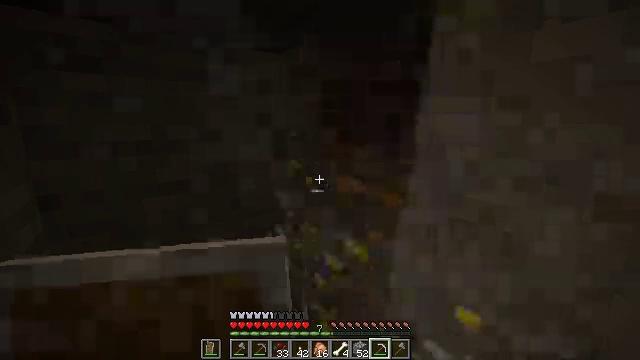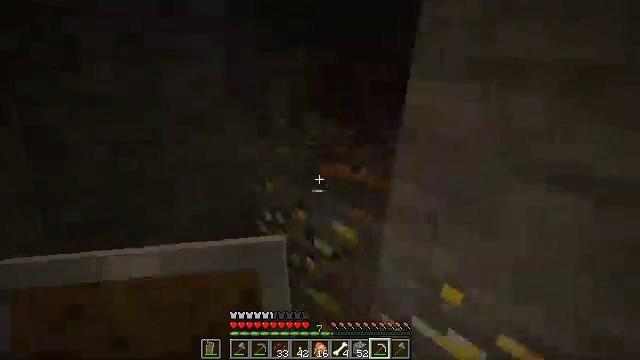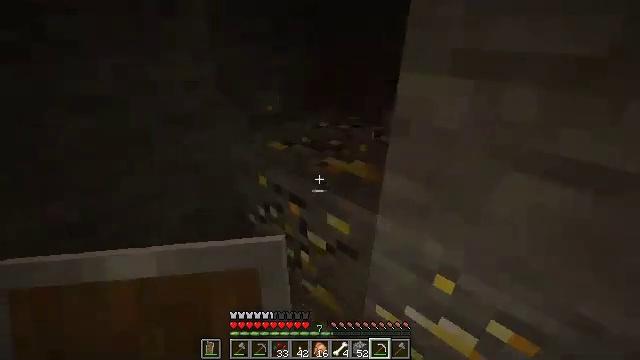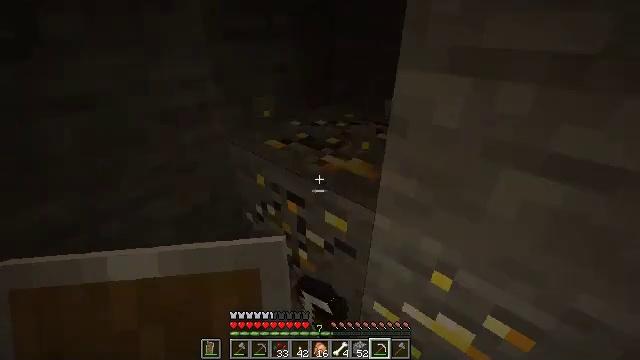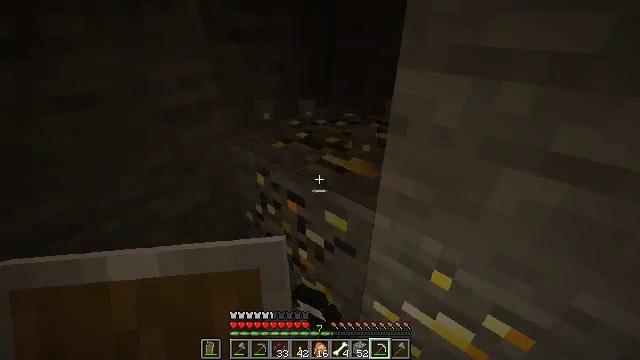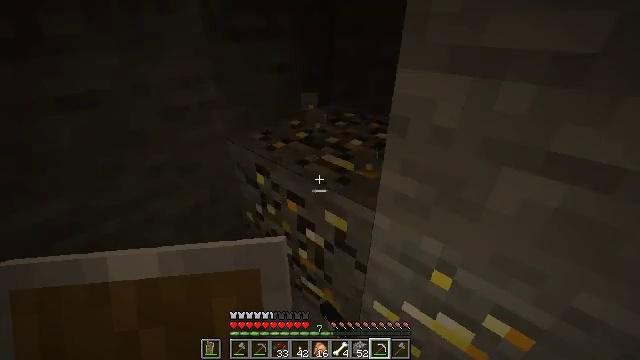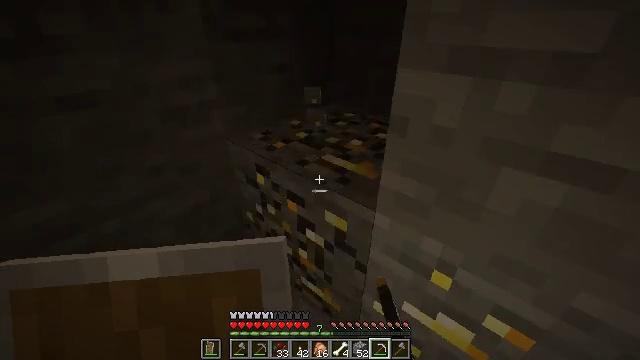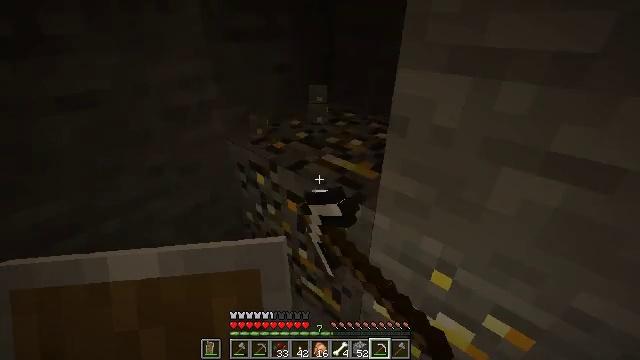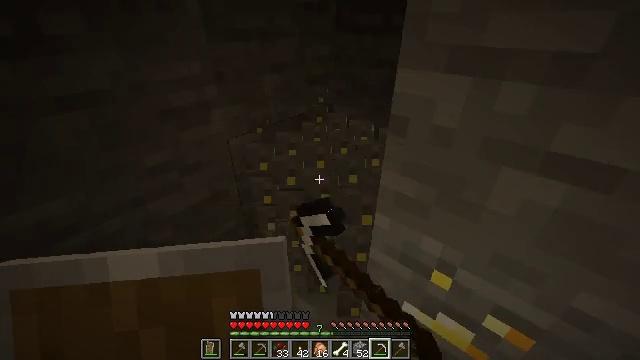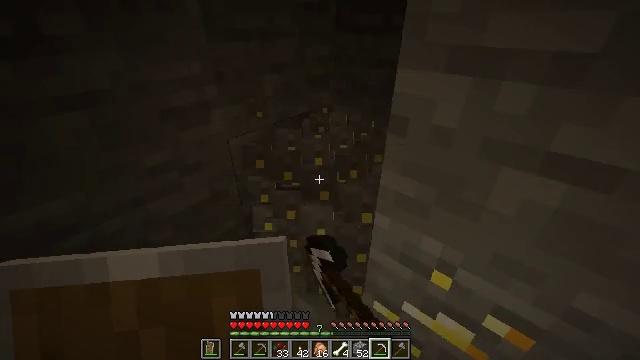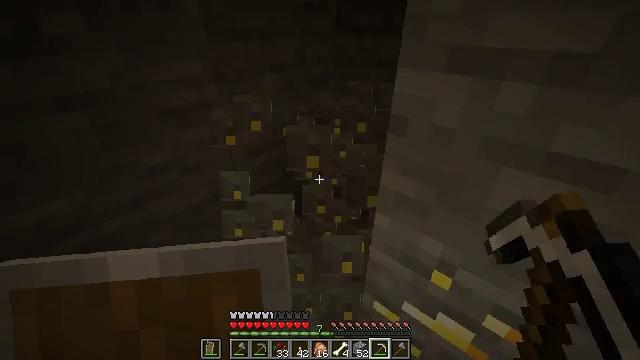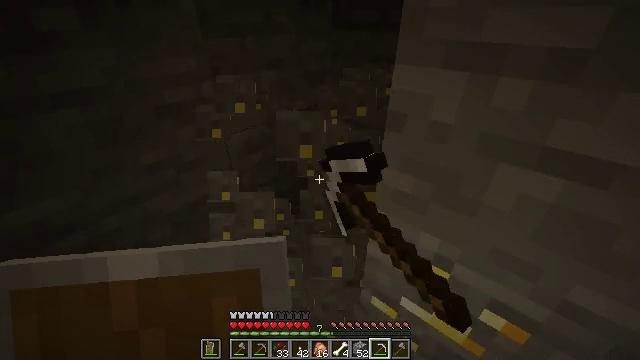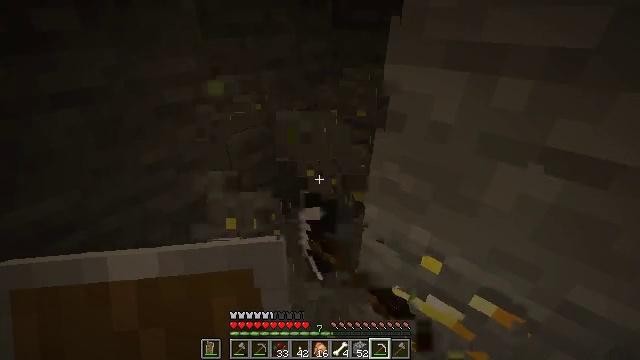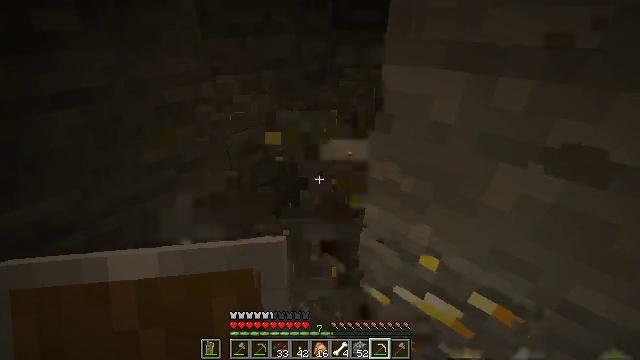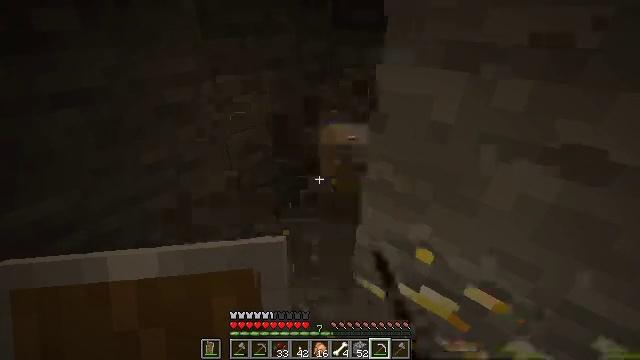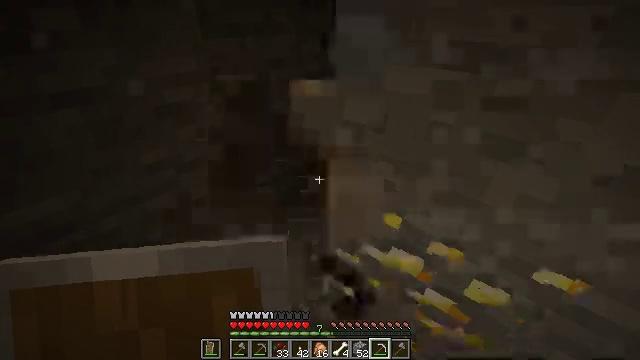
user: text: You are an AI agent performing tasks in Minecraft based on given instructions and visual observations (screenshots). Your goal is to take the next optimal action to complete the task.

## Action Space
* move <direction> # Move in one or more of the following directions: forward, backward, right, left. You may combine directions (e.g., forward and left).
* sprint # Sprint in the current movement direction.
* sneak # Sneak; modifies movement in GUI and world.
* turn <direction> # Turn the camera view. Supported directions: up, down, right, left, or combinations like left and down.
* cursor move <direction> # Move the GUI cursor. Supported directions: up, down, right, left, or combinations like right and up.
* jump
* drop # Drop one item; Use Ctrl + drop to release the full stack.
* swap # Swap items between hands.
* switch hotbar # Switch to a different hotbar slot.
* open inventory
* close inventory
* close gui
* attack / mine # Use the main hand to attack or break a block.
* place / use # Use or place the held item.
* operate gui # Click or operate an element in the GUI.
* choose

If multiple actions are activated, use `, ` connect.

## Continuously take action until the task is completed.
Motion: motion action
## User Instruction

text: Mine the gold ore underground.
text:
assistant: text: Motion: turn right and down, attack / mine
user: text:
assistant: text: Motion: turn right and down, attack / mine
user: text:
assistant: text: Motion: attack / mine
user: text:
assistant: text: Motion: attack / mine
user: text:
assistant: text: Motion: attack / mine
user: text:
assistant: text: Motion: attack / mine
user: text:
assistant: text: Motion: attack / mine
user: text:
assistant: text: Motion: attack / mine
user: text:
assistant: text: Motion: attack / mine
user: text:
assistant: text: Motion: attack / mine
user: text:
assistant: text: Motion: attack / mine
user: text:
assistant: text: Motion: turn right and down, attack / mine
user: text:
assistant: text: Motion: attack / mine
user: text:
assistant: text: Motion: turn right, attack / mine
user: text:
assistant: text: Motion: turn right and down, attack / mine
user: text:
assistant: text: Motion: turn right and down, attack / mine
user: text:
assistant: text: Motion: turn right and down, attack / mine
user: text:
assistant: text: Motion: attack / mine
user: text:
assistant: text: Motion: attack / mine
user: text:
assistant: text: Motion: attack / mine
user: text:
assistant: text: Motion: attack / mine
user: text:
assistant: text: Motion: attack / mine
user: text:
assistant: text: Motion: attack / mine
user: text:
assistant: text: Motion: attack / mine
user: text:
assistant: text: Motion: attack / mine
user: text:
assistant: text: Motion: attack / mine
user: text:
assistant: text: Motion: attack / mine
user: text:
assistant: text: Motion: attack / mine
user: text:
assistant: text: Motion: attack / mine
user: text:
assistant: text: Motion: attack / mine